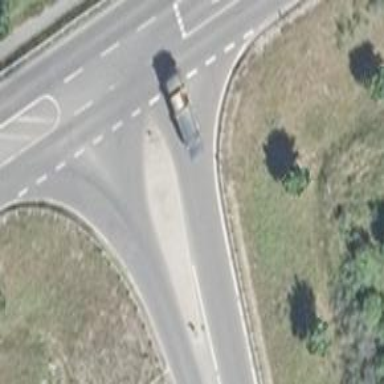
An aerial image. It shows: Motorroad with trunk link.